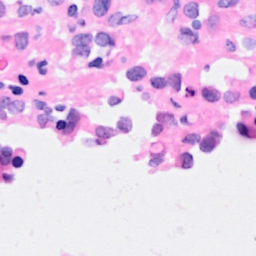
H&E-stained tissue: Breast